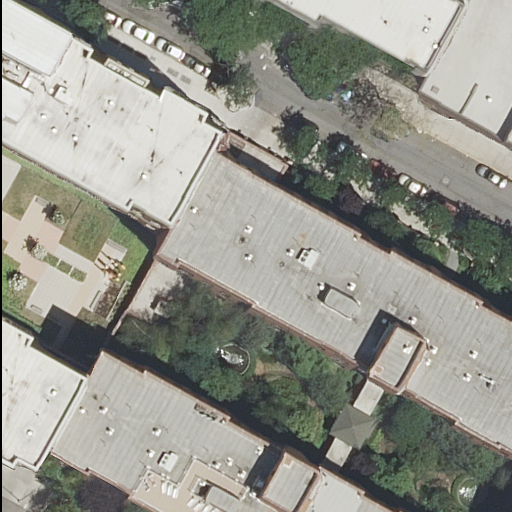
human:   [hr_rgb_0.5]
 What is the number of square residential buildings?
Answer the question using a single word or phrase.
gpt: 0

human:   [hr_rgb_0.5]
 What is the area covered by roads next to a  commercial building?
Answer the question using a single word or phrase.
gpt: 0m2

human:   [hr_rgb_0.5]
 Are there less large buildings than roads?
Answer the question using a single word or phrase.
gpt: no

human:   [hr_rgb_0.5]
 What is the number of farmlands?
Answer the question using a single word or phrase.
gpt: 0

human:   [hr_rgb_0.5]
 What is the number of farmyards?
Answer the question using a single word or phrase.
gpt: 0

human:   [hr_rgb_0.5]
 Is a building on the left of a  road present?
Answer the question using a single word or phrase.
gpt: yes

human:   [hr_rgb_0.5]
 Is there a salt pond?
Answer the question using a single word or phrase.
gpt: no

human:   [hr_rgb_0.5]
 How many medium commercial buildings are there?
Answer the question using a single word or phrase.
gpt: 0

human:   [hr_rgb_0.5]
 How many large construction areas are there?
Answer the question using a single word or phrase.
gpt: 0

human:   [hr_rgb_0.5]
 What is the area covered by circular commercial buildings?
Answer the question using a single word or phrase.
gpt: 0m2

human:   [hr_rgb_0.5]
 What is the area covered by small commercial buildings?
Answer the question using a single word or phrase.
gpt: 0m2

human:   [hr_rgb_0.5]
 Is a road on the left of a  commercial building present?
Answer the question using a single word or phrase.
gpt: no

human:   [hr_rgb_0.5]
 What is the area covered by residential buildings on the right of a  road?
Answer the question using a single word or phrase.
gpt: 3883m2

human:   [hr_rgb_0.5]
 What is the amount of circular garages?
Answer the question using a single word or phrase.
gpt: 0

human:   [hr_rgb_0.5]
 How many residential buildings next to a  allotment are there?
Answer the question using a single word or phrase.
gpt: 0

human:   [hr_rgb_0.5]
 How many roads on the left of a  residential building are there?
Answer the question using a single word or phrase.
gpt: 4

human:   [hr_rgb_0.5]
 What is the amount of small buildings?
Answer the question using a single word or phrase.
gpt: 0

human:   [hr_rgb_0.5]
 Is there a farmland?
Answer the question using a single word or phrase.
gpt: no

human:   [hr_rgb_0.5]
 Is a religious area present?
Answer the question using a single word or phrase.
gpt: no

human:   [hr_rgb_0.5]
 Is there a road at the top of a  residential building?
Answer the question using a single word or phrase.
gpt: yes

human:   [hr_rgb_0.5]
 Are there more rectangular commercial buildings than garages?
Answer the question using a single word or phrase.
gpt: no

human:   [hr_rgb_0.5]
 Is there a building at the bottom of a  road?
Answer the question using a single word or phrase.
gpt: yes

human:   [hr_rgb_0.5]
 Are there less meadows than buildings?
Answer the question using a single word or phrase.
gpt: yes

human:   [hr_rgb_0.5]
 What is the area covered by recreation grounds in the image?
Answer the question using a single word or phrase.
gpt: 0m2

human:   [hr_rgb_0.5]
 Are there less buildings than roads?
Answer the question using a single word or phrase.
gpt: no

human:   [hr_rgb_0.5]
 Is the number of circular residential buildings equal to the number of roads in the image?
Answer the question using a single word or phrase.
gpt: no

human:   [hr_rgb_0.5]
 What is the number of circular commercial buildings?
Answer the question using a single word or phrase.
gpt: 0

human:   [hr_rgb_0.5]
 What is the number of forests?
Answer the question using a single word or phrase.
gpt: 0

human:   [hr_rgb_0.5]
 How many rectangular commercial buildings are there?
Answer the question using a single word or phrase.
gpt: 0

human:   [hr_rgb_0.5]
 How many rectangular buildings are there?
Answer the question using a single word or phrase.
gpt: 2

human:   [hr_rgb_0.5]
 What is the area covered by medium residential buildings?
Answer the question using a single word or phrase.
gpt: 477m2

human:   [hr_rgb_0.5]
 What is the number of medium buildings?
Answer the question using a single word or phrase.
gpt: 2

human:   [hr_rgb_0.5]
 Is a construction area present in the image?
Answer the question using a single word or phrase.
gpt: no

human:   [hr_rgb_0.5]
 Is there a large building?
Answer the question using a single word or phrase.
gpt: yes

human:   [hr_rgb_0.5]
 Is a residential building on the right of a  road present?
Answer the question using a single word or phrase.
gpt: yes

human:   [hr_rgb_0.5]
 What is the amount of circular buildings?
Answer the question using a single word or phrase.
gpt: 0